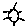
Label: sun